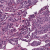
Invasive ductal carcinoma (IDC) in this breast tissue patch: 1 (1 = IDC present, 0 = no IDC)